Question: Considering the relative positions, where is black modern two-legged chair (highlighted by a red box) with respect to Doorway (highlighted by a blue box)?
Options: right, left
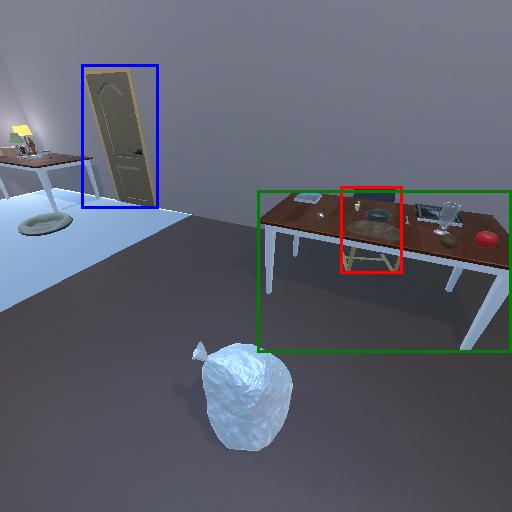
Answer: right